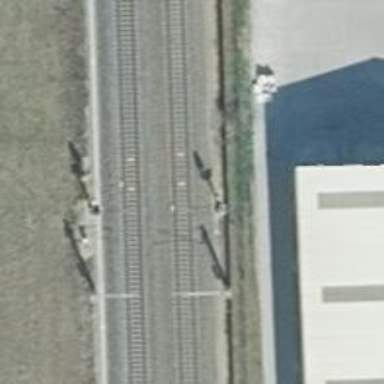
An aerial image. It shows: Railway signal with block marker train protection type.